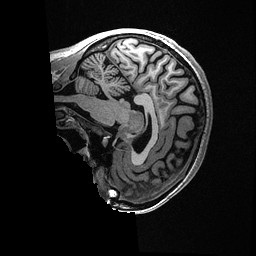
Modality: T1w
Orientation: sagittal
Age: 26
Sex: female
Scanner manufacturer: ge
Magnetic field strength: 3 T
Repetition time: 0.006952 s
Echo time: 0.00292 s